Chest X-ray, PA view. Patient: 39 years old, sex F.
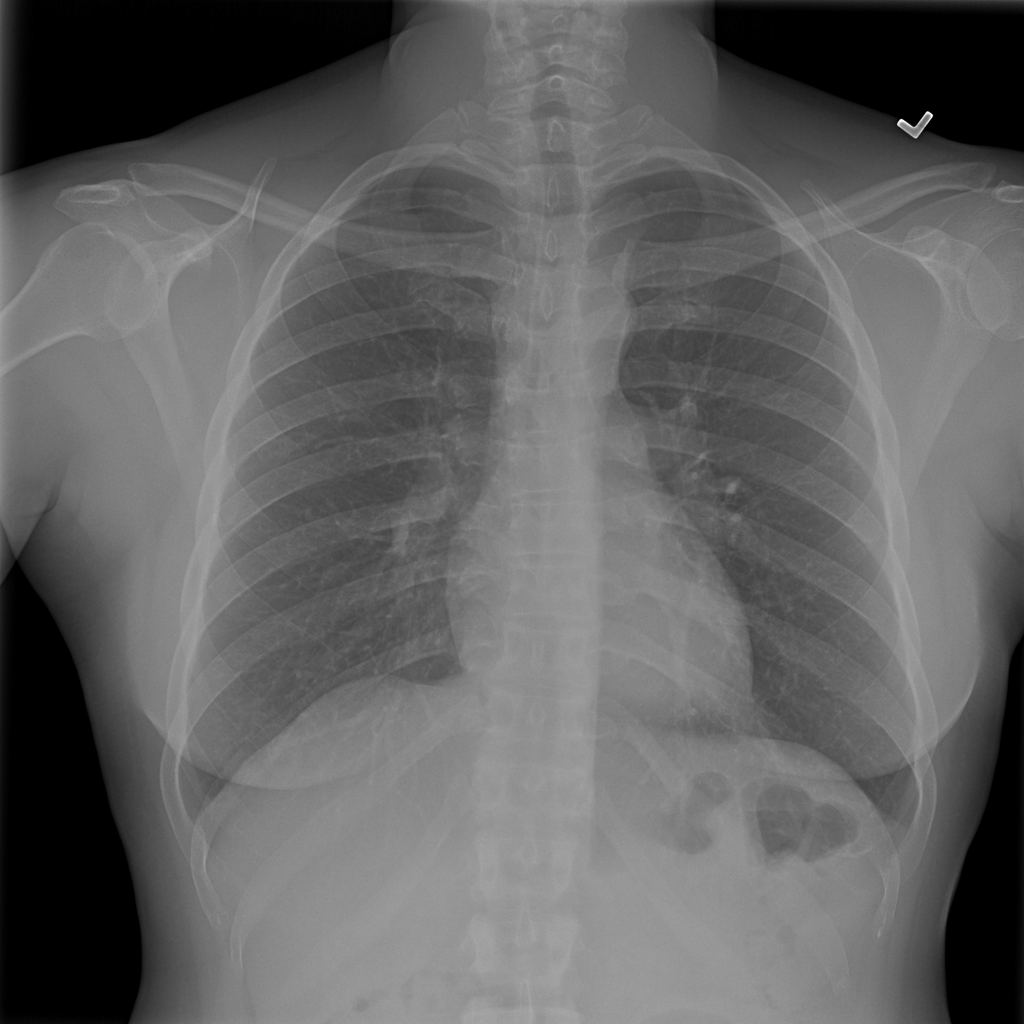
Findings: No Finding